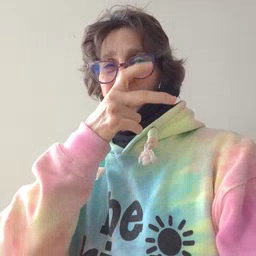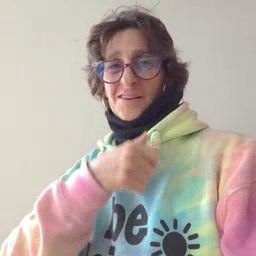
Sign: bug